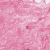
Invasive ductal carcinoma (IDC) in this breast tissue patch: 0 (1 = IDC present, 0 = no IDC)